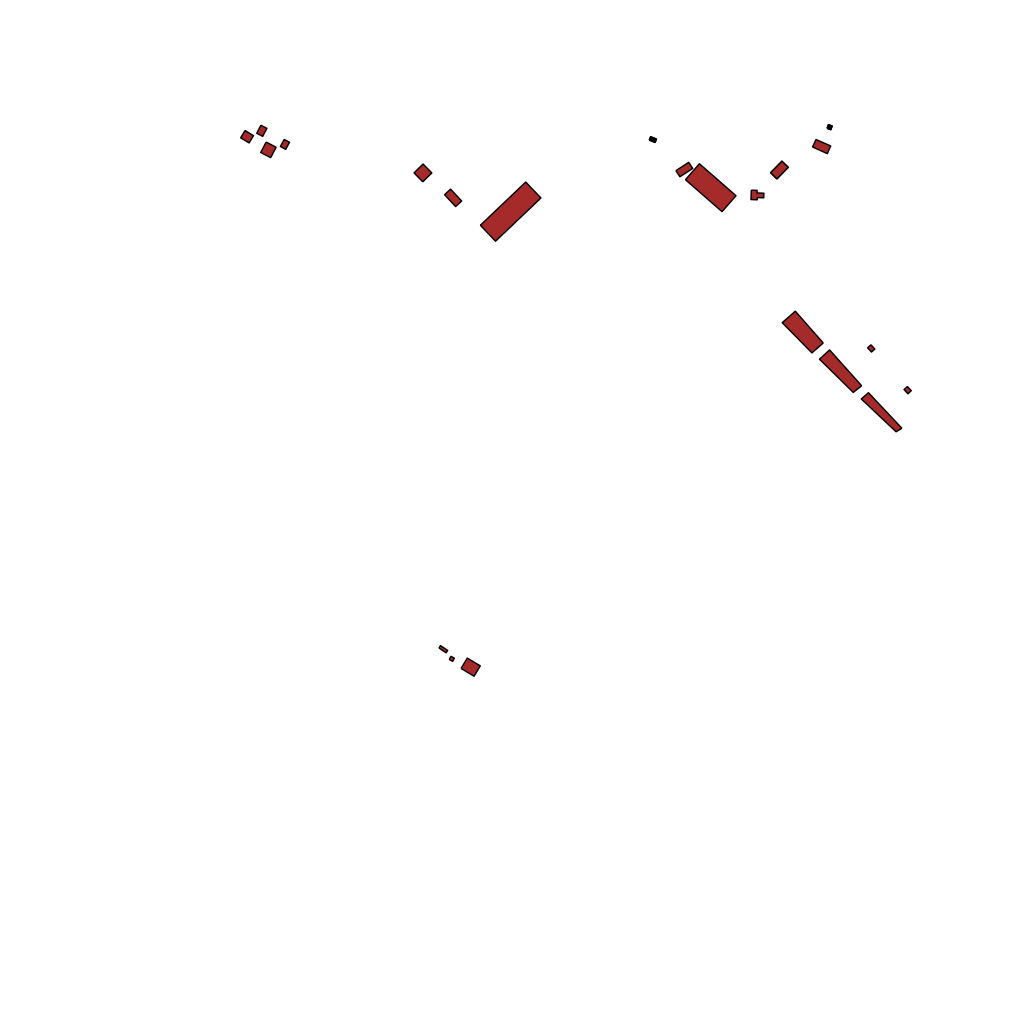
Tags: overhead vector_map, agriculture, business, recreation, residential, individual_rise, density_1, Building, Facility, 1.0 km²